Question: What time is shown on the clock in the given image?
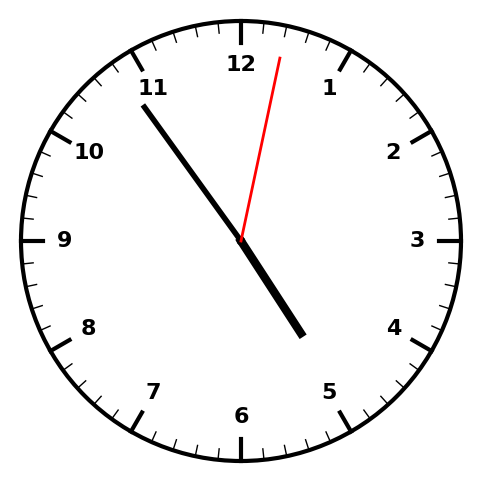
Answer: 04:54:02